Interaction volume radius: 10 \u00c5
Interaction volume height: 25 \u00c5
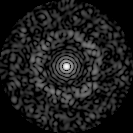
Disorder parameter: 0.8429